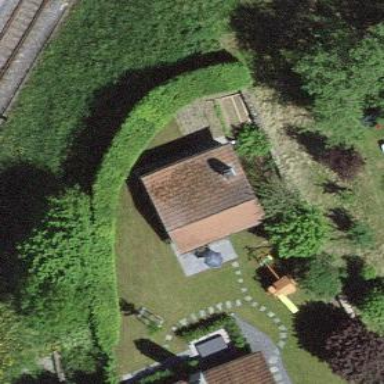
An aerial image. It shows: Shed.